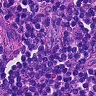
Metastatic tissue present: no